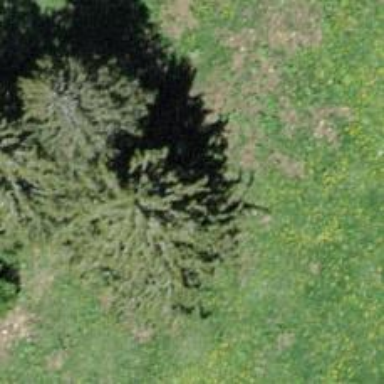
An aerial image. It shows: Needle-leaved tree in its natural environment.